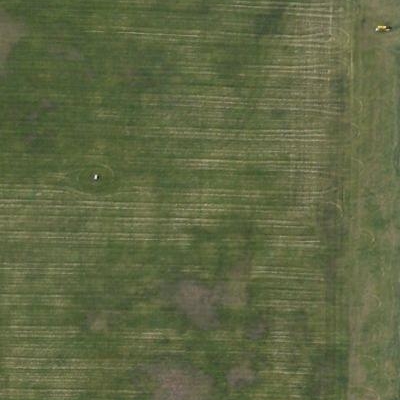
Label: aGrass